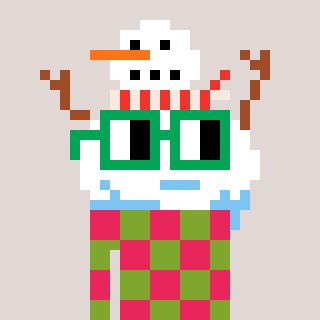
a pixel art character with square green glasses, a snowman-shaped head and a slimegreen-colored body on a warm background